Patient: sex M, age 61
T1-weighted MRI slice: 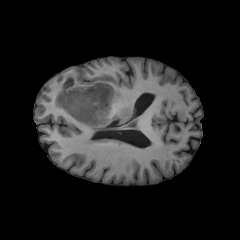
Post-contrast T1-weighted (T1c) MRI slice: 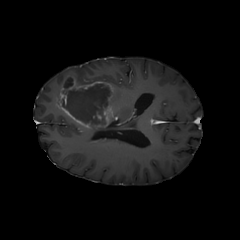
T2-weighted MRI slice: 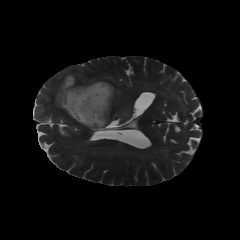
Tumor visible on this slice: yes
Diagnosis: Glioblastoma, IDH-wildtype
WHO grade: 4